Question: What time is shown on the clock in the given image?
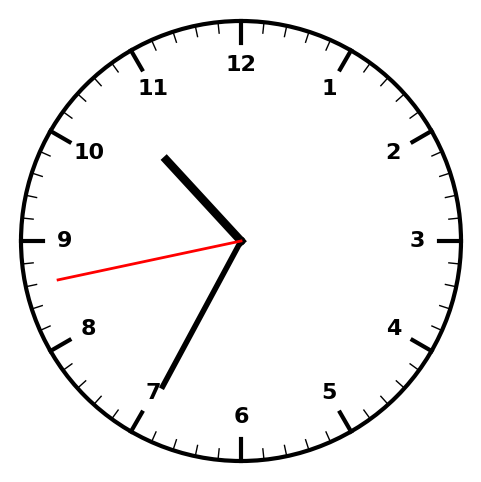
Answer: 10:34:43